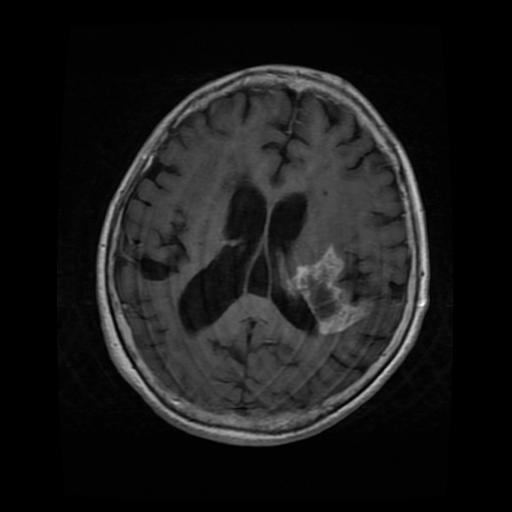
Label: glioma